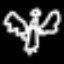
Label: angel